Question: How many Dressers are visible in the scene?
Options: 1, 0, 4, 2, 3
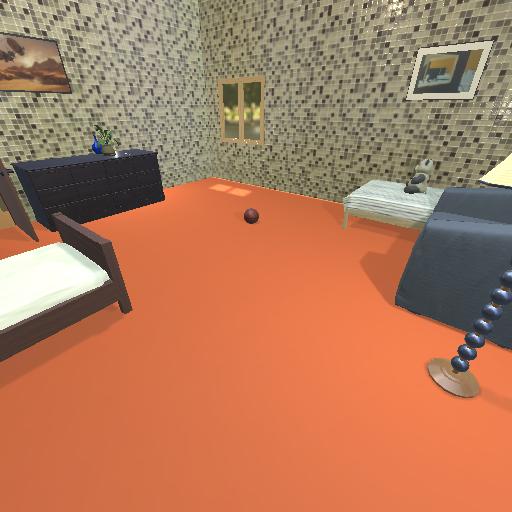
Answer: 1